Interaction volume radius: 10 \u00c5
Interaction volume height: 10 \u00c5
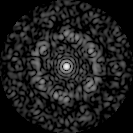
Disorder parameter: 0.7619